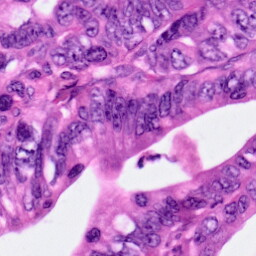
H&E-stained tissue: Pancreatic